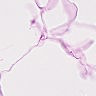
Metastatic tissue present: no